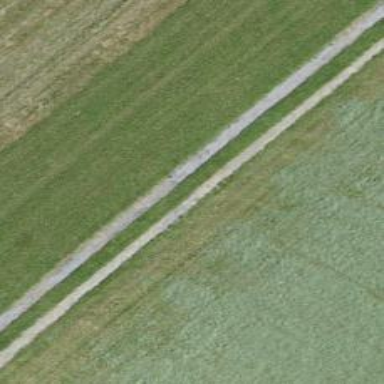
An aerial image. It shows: Agricultural track with ground surface. The track is classified as grade3 and accessible only for agricultural vehicles.